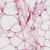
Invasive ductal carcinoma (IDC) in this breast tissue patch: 0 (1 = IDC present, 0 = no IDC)